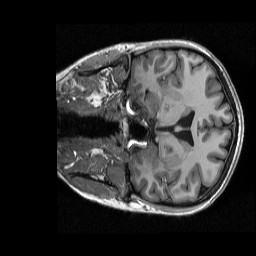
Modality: T1w
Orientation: coronal
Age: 35
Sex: female
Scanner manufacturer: siemens
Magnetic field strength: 3 T
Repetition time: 2.3 s
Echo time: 0.00298 s